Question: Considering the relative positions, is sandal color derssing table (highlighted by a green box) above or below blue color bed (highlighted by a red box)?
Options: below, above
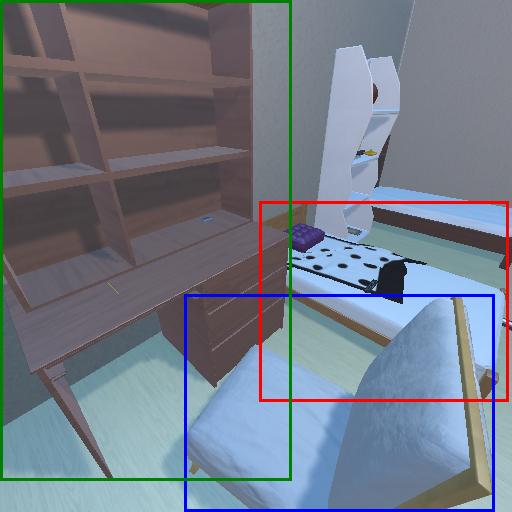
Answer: below